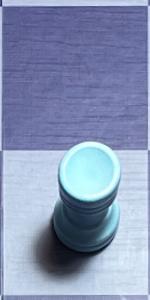
Label: Rook_White